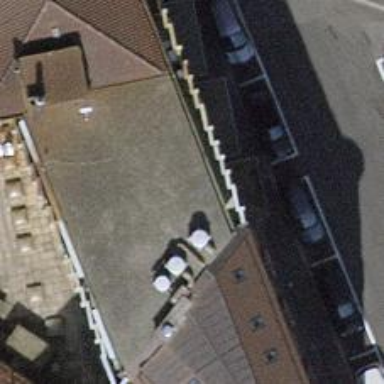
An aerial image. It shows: Café.